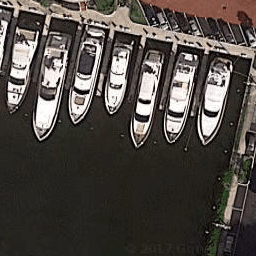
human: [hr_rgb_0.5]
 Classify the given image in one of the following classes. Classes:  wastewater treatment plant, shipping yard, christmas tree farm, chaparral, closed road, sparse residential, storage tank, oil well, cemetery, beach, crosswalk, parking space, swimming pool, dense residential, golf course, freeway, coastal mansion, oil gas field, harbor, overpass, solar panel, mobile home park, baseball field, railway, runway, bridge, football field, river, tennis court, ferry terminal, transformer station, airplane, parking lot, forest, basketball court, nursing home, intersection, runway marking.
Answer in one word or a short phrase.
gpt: harbor